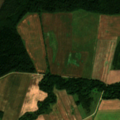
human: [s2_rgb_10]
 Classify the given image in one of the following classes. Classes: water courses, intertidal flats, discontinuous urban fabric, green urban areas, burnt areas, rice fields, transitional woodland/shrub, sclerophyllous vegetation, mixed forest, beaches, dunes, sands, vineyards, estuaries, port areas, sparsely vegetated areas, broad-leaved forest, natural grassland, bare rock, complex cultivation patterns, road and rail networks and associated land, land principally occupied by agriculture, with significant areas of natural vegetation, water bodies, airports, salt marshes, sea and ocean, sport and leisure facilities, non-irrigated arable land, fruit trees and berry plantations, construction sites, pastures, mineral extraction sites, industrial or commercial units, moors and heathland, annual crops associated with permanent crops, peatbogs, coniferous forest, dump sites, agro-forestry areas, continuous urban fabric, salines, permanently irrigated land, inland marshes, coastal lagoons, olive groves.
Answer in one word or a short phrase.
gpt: non-irrigated arable land, broad-leaved forest, coniferous forest, mixed forest, peatbogs